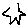
Label: star